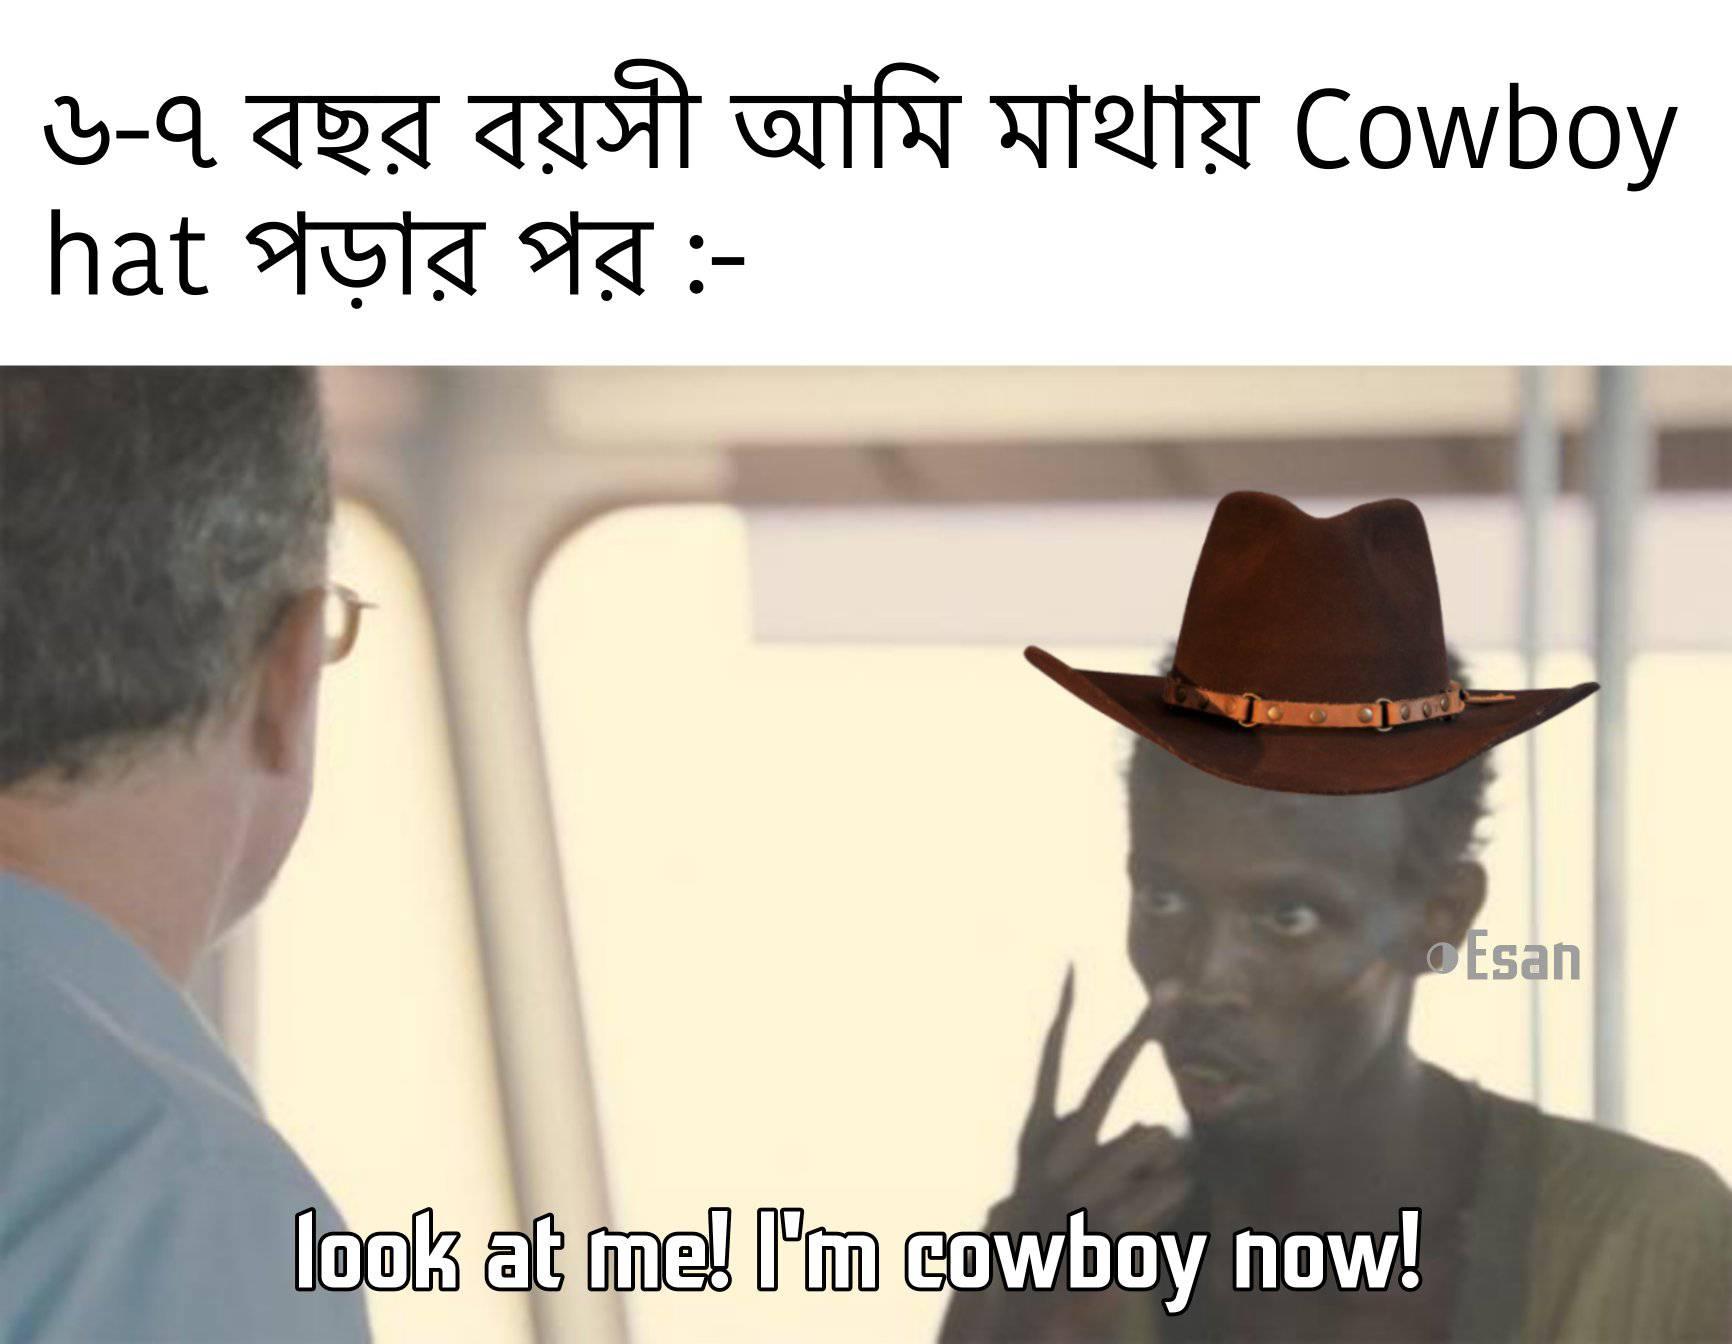
Caption: ৬-৭ বছর বয়সী আমি মাথায়  Cowboy hat পড়ার পর :-    look at me !    I'm cowboy now !
Label: non-hate